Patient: sex F, age 26
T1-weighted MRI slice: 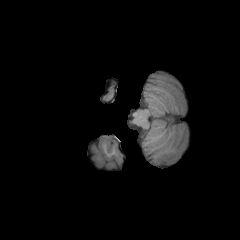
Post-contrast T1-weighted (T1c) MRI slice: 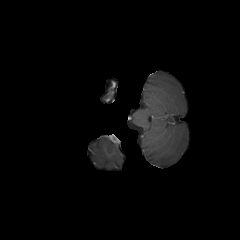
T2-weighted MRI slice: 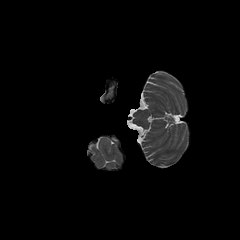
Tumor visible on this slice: no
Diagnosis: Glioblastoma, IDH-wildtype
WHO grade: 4